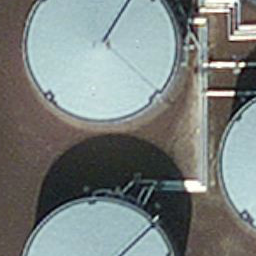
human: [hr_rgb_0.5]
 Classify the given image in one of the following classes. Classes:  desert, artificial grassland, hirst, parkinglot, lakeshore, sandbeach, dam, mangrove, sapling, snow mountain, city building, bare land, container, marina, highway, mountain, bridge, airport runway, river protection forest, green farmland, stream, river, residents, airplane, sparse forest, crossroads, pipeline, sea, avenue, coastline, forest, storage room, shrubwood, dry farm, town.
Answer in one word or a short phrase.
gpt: storage room